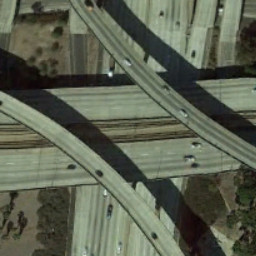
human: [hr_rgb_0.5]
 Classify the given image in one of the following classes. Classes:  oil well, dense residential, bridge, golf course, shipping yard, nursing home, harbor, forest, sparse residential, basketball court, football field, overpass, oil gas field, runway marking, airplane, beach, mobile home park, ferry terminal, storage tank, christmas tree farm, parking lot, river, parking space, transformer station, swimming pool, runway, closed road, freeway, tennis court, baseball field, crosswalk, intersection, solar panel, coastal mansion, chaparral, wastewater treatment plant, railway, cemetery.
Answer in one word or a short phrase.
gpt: overpass